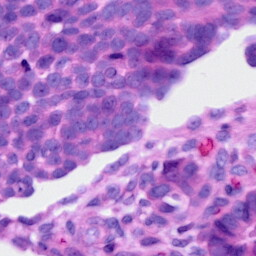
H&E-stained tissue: Ovarian